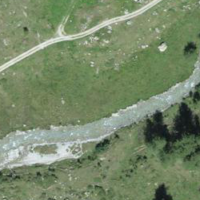
EUNIS habitat code: 26
Species observed at this site:
Melitaea diamina